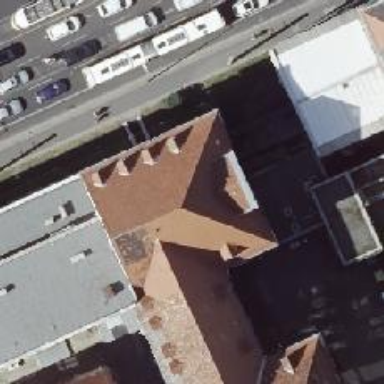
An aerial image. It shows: View of roof with edges.